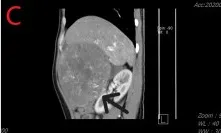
Computed tomography imaging revealed a hepatic tumor mass. Sagittal image.
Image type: radiology (ct)